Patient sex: M
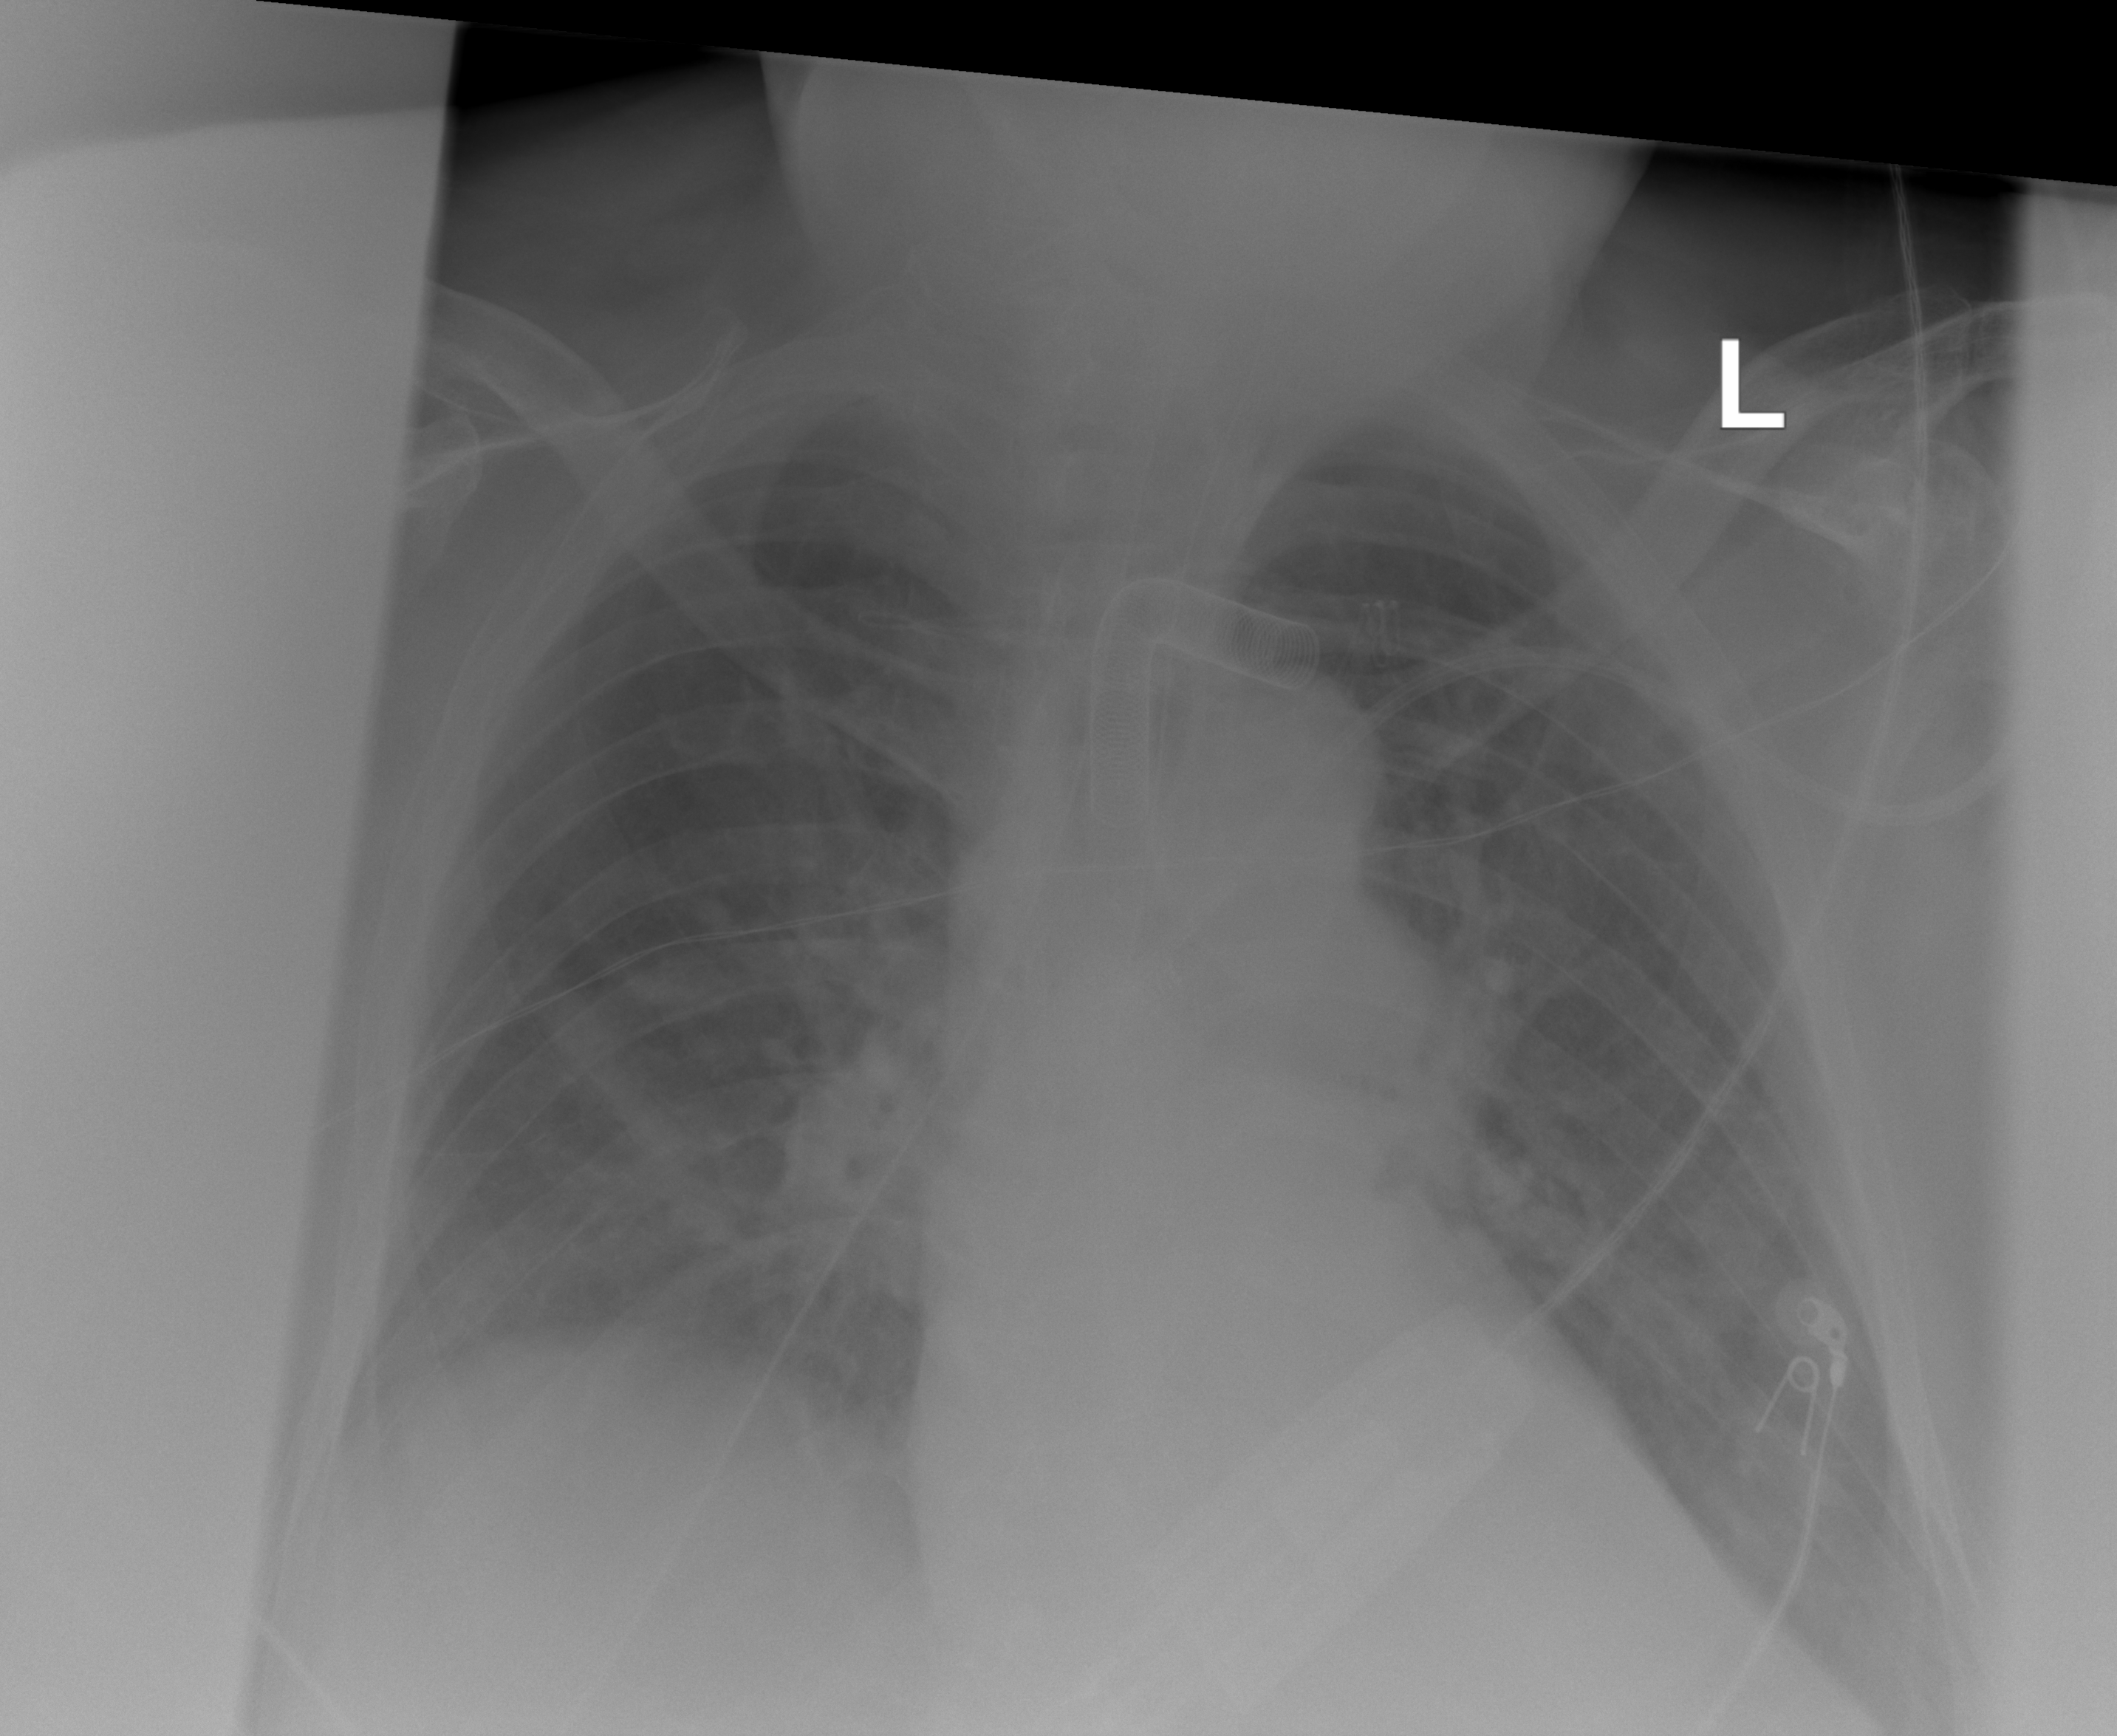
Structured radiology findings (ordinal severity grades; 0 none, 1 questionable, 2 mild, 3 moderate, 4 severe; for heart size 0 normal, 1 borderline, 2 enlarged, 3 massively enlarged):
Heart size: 0
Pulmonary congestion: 2
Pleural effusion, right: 2
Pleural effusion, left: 1
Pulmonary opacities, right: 0
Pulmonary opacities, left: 0
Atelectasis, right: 2
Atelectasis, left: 2